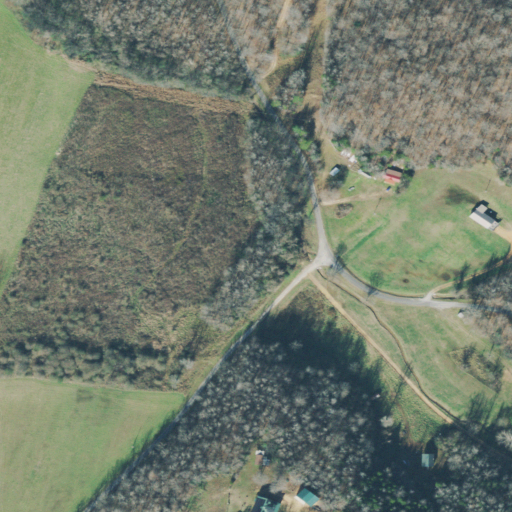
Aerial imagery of valley in Tennessee named Johnson Hollow containing pasture, deciduous forest, open development, mixed forest, and low intensity development